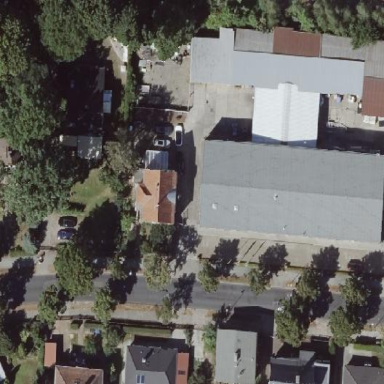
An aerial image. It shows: Warehouse.